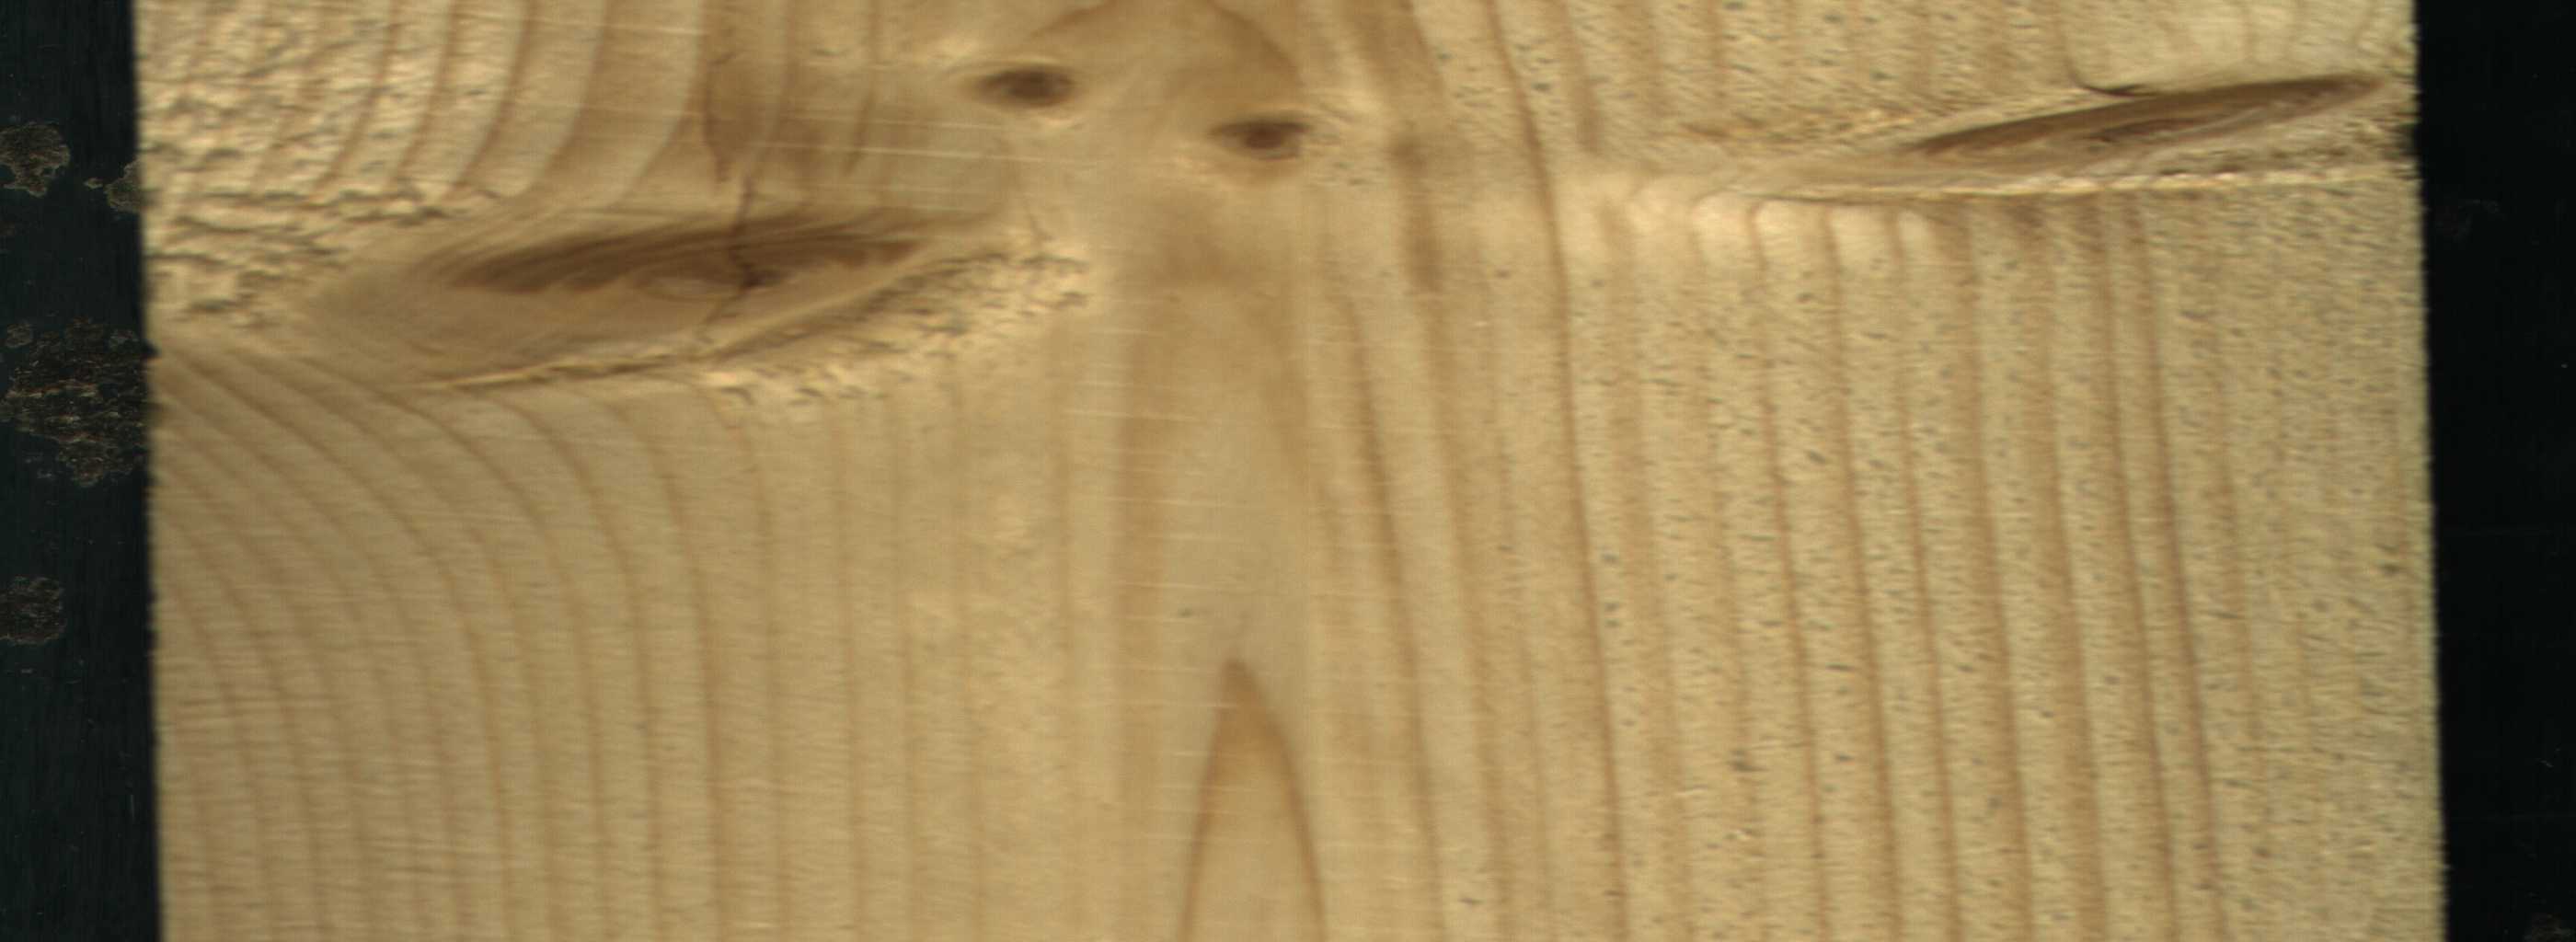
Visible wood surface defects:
knot_with_crack
knot_with_crack
Live_Knot
Live_Knot
Live_Knot
Live_Knot